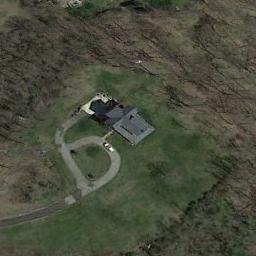
Label: residential